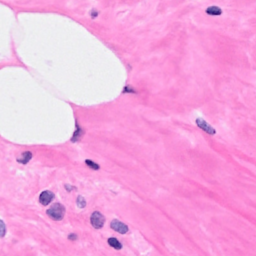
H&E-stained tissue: Breast